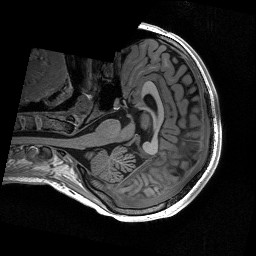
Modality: T1w
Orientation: axial
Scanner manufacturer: siemens
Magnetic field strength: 3 T
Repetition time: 2.53 s
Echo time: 0.00267 s